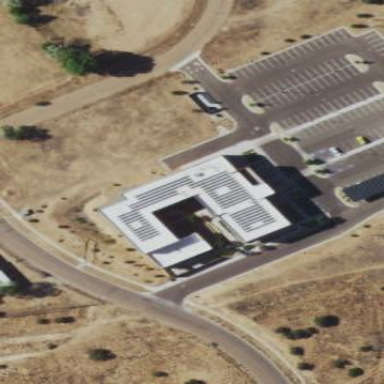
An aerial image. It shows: Building that serves as educational institution office.